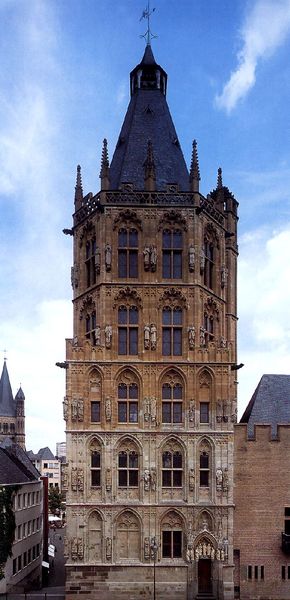
Titel: Köln, Rathaus, Ratsturm
Standort: Köln, Rathaus (EU - D - NRW)
Schlagwörter: himmel, wolken, ocker, stadt, fenster, straße, tür, dach, gebäude, architektur, kirche, turm, farbig, giebel, figuren, foto, bögen, türmchen, sims, skulpturen, wetterfahne, giebel spitzbogen